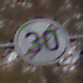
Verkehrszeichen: EndeGeschwindigkeit30
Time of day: MorningAfternoon
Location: Outdoor (Nature)
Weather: Overcast
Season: Autumn
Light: Natural